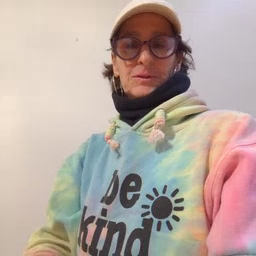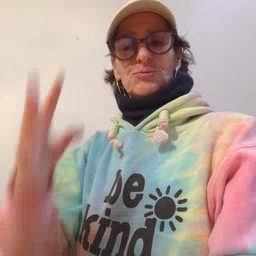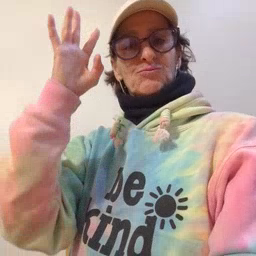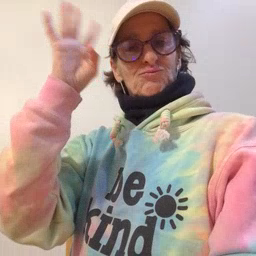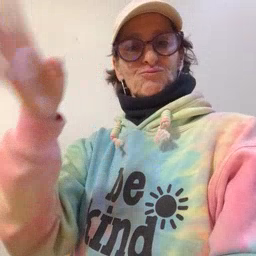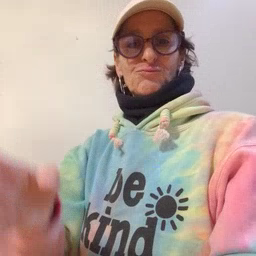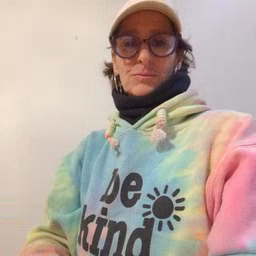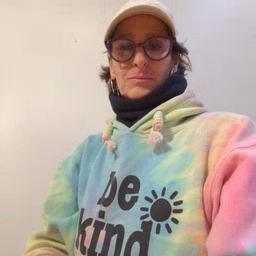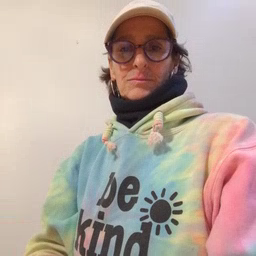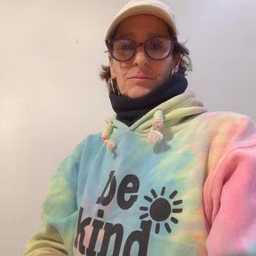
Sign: pretend